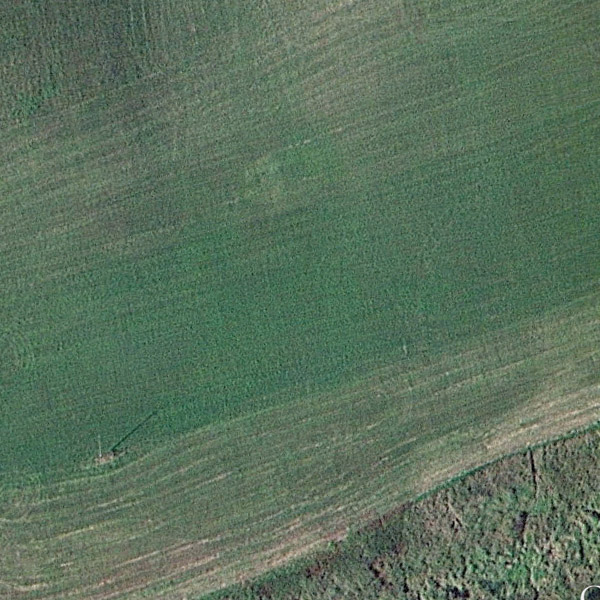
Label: Meadow